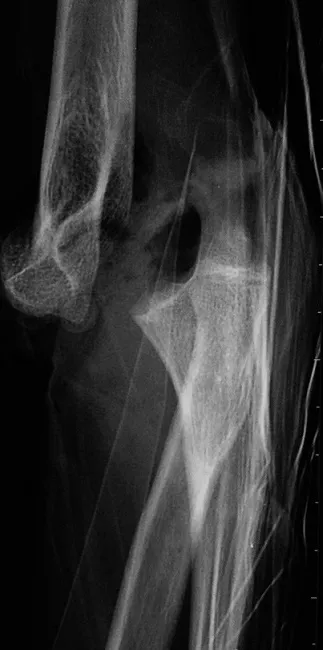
The lateral radiograph of the elbow dislocation.
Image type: radiology (x_ray)